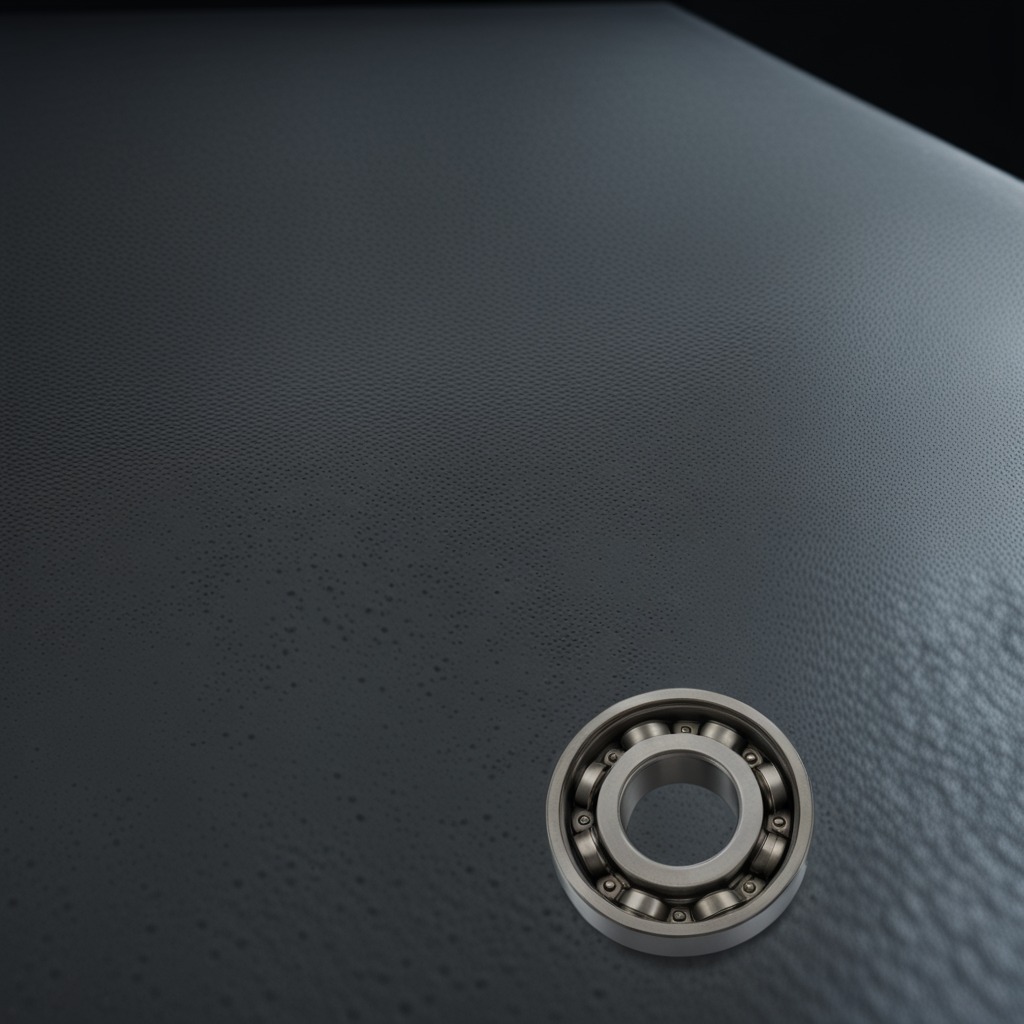
A metal ball bearing lies on a clean granite table inside a workshop at night dim ambient light soft shadows worn but